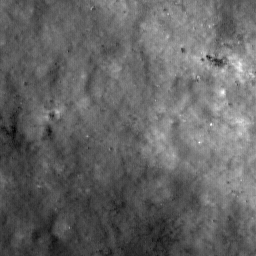
Host type: background_regolith
Lunar coordinates: latitude nan, longitude nan